Question: I need to use RGBA background above this grid. I used some of the jQuery to interect with div area. But I don't know how to put this background-color in image while I'm using jQuery. Is there a way I can do this using jQuery ? or any other methods ?
'''
// Grid function
$(function() {
$(".single_grid").hover(function() {
var panelId = $(this).attr("data-panelId");
$("#" + panelId).css({}).toggle();
})
$(".single_grid").mouseover(function() {
var imageId = $(this).attr("data-imageId");
$("#" + imageId).css({
opacity: "0.3"
})
})
$(".single_grid").mouseleave(function() {
var imageId = $(this).attr("data-imageId");
$("#" + imageId).css({
opacity: "1"
})
})
})
'''
'''
.grid_panel {
width: 100%;
height: auto;
}
#sub_grid_panel {
height: 760px;
margin: 0 auto;
width: 1125px;
}
#sub_grid_panel li {
float: left;
}
.single_grid {
width: 280px;
height: 200px;
overflow: hidden;
position: relative;
top: 0px;
left: 0px;
}
.image_hover_preview h3 {
text-align: center;
display: block;
margin-bottom: 5px;
font-weight: normal;
font-family: 'RalewayLight';
color: #FF8500;
}
.image_hover_preview {
position: absolute;
top: 65px;
width: 100%;
display: none;
}
div.image_hover_preview a i {
color: #333;
font-size: 20px;
padding: 5px 10px;
background: #FF8500;
color: #FFFFFF;
}
div.image_hover_preview {
text-align: center;
}
'''
'''
<li class="single_grid" data-panelId="panel1" data-imageId="image1">
<div class="grid_column_bar">
<img src="img/grid/grid1.jpg" alt="" id="image1">
<div class="image_hover_preview" id="panel1">
<h3>Lorem ipsum dolor</h3>
<a href=""><i class="fa fa-search-plus"></i></a>
<a href=""><i class="fa fa-link"></i></a>
</div>
</div>
</li>
<li class="single_grid" data-panelId="panel2" data-imageId="image2">
<div class="grid_column_bar">
<img src="img/grid/grid2.jpg" alt="" id="image2">
<div class="image_hover_preview" id="panel2">
<h3>Lorem ipsum dolor</h3>
<a href=""><i class="fa fa-search-plus"></i></a>
<a href=""><i class="fa fa-link"></i></a>
</div>
</div>
</li>
'''

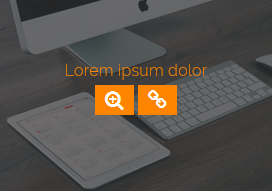
Answer: Personally, I'm a fan of this little 'box-shadow: inset' trick.
Just add a background like you normally would and on top of that,
add a 'box-shadow' property like so :
'''
.element {
background-image: url(myBgImage.jpg);
box-shadow: inset 0px 0px 0px 1000px rgba(51,51,51,0.3);
}
'''
> Note: the spread-radius of 1000px is arbitrarily chosen. Just make sure it exceeds the width/height of your element.
<URL>